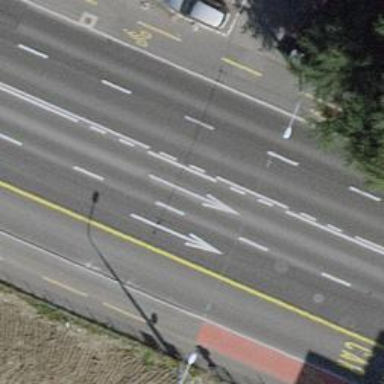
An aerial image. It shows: Asphalt road with trolley wires. It is primary highway with bus lane on the left.